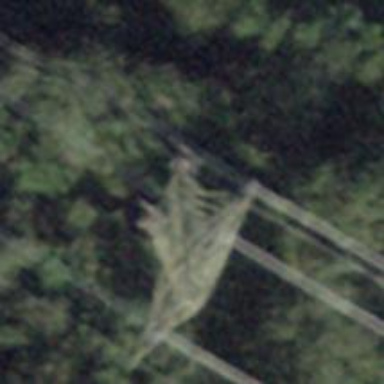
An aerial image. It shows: Double and single wires on the power line.